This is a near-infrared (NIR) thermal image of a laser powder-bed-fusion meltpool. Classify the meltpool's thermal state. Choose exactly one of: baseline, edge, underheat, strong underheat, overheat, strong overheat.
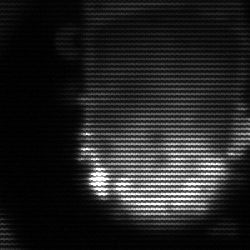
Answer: baseline